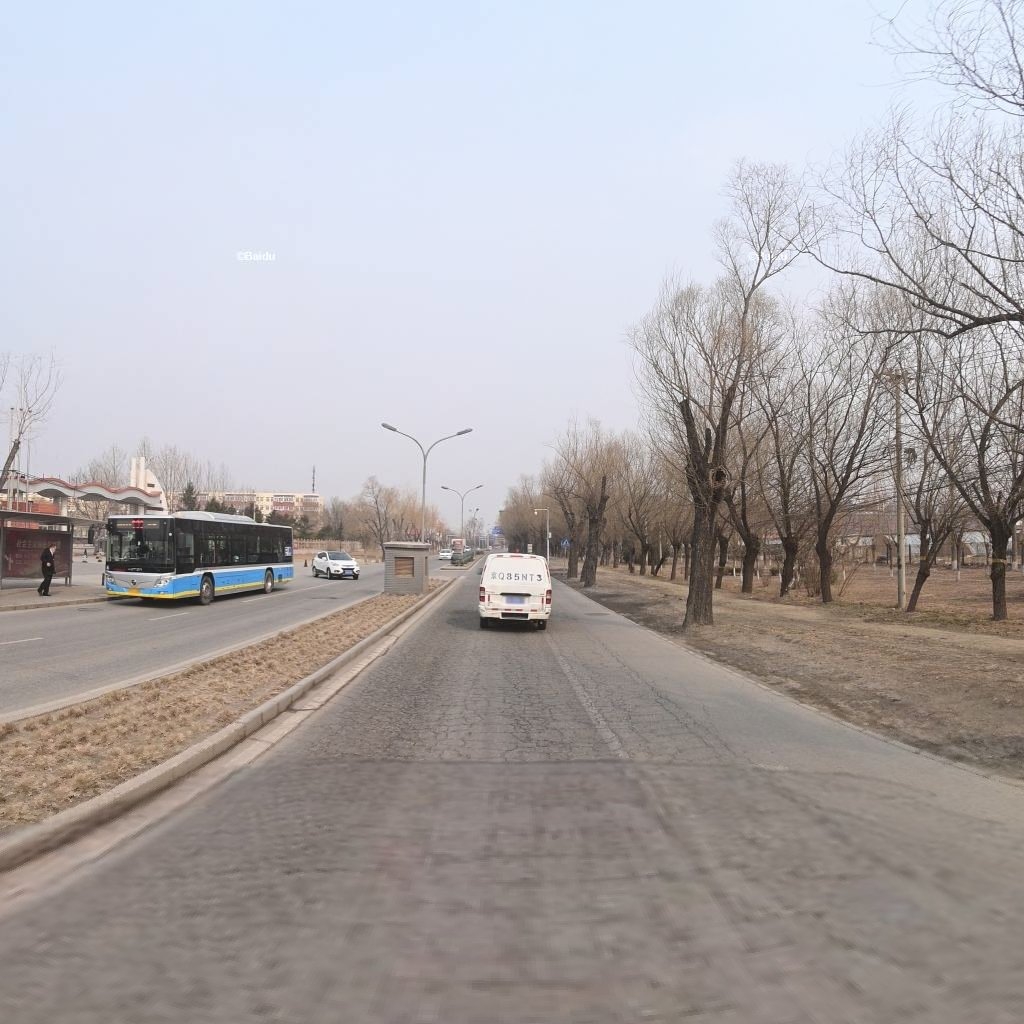
Region: Haidian
Road damage annotations: alligator crack